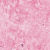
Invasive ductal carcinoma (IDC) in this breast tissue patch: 0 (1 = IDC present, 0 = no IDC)